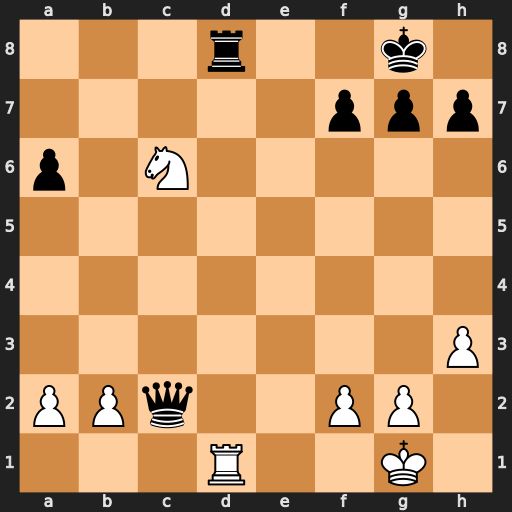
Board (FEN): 3r2k1/5ppp/p1N5/8/8/7P/PPq2PP1/3R2K1
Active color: w
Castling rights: -
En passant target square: -
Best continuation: Rxd8#